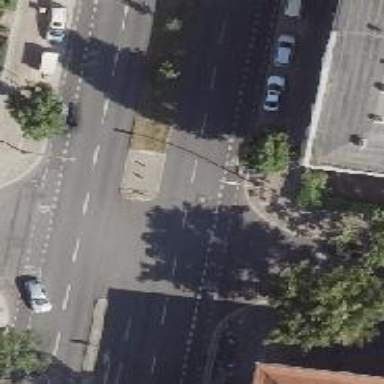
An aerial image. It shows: Unmarked crossing on the road.